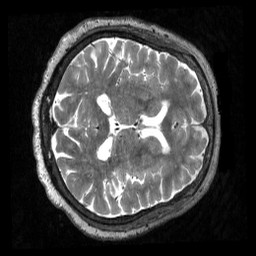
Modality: T2w
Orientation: axial
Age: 67
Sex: female
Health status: healthy
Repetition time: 3.2 s
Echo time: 0.563 s